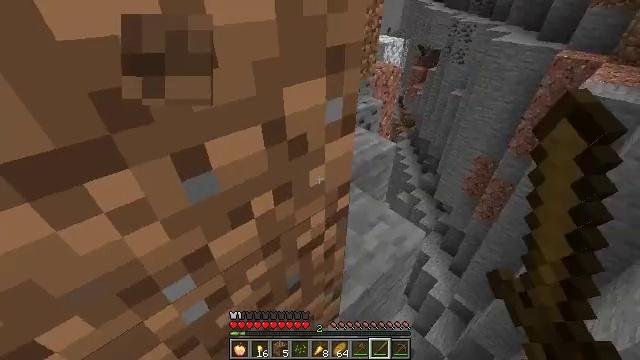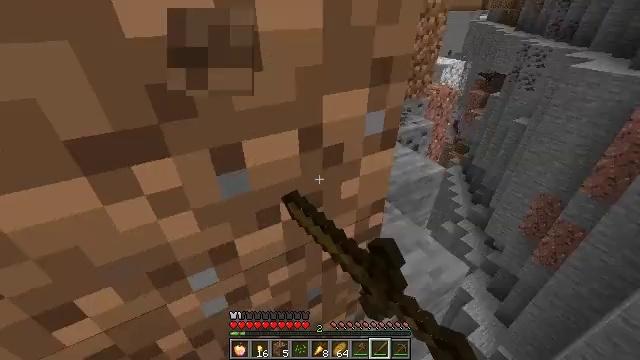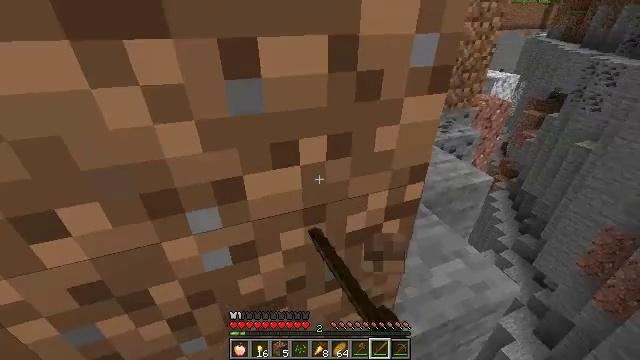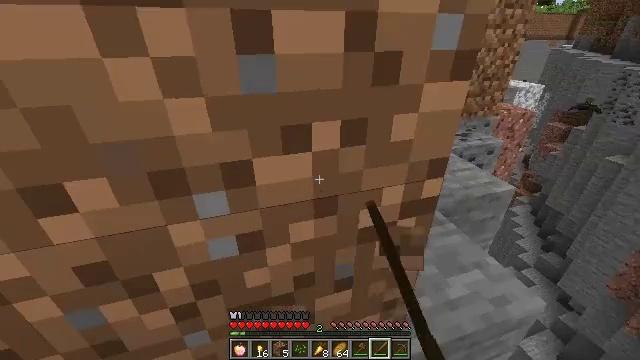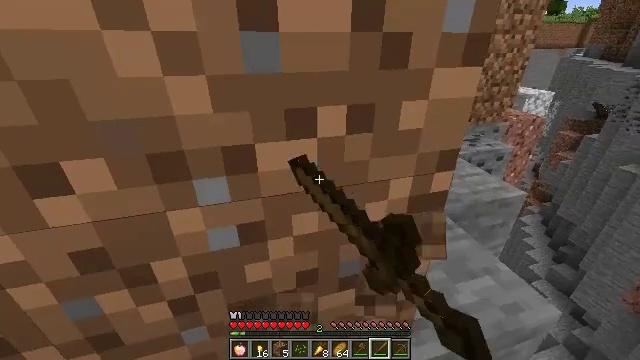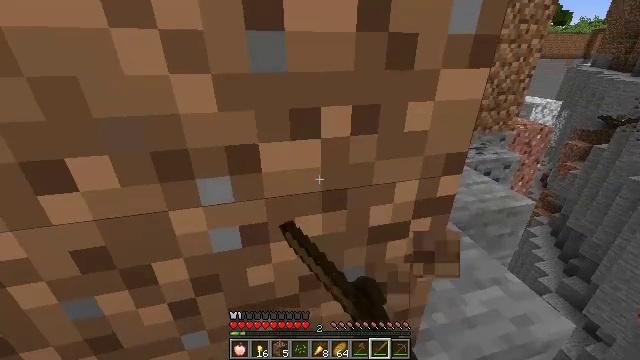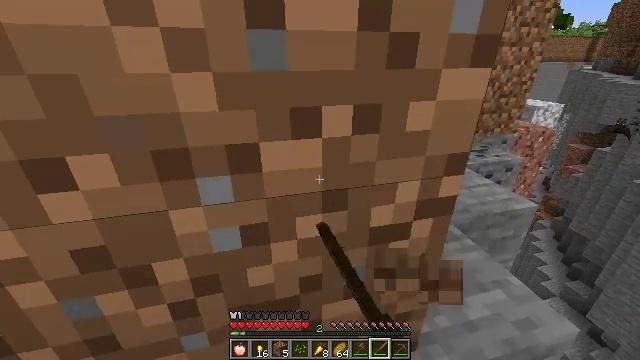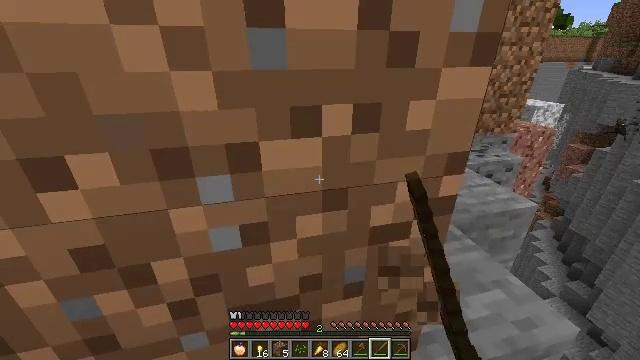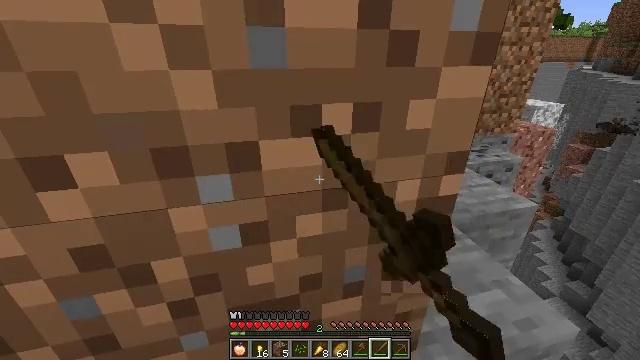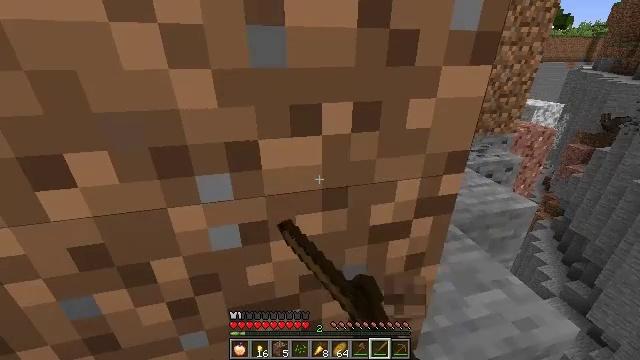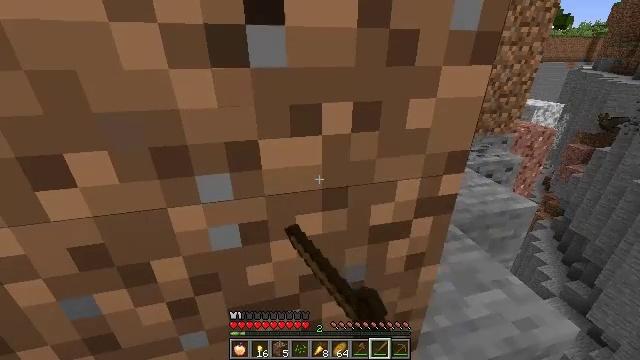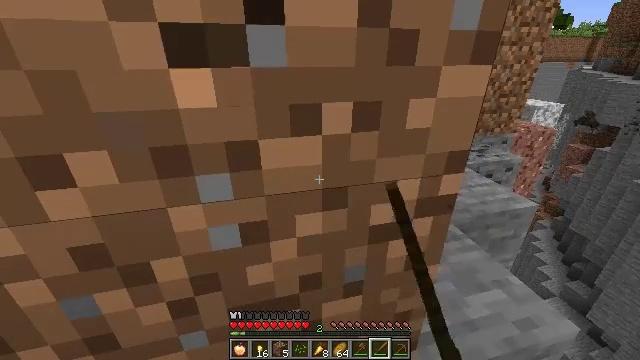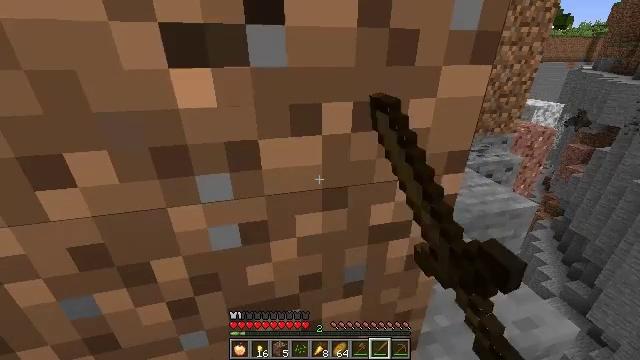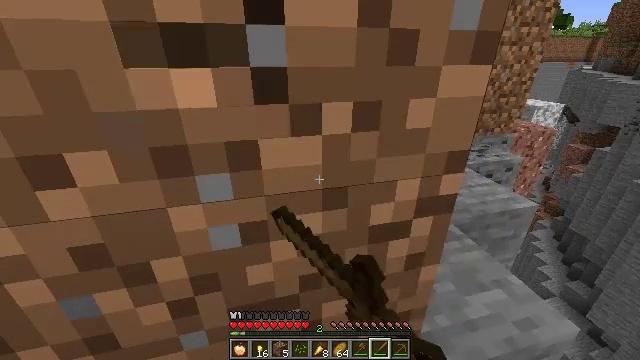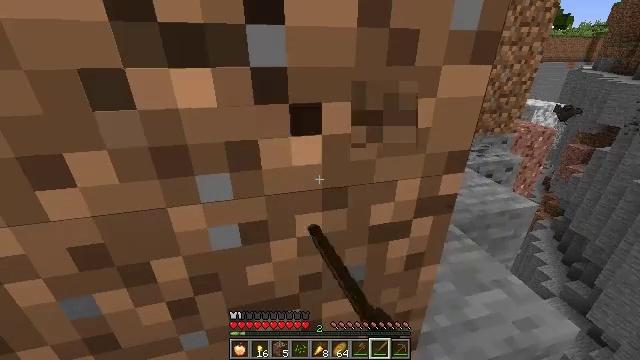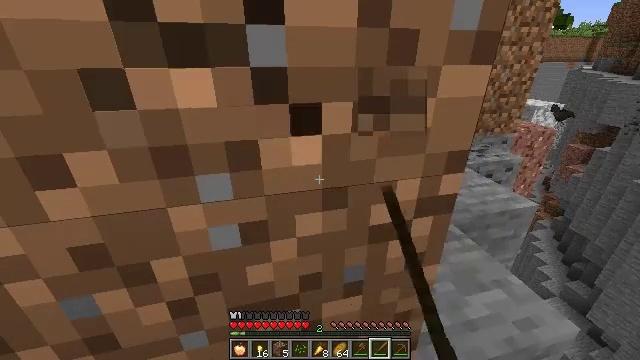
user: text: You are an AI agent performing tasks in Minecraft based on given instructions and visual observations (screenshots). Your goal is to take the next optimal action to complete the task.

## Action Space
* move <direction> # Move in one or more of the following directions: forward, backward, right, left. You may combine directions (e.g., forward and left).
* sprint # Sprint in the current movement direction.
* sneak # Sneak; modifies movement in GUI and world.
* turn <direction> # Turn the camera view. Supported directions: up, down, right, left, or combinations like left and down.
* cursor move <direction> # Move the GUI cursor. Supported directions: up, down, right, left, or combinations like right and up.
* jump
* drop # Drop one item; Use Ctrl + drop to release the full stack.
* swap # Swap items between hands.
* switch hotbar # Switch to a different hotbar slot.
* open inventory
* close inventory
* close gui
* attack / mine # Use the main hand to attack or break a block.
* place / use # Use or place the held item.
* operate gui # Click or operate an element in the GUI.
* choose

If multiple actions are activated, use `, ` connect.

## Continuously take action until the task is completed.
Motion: motion action
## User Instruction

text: Get dirt block.
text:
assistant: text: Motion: sneak, turn left and up, attack / mine
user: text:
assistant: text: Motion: sneak, turn left and up, attack / mine
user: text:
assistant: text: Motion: sneak, turn left and up, attack / mine
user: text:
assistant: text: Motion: sneak, turn left and up, attack / mine
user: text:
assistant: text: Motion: sneak, turn left and up, attack / mine
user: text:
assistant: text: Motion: sneak, attack / mine
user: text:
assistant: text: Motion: sneak, attack / mine
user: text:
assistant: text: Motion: sneak, attack / mine
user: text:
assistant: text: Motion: sneak, attack / mine
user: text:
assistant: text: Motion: sneak, attack / mine
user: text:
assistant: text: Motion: sneak, attack / mine
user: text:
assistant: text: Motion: sneak, attack / mine
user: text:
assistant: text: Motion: sneak, attack / mine
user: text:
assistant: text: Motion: sneak, attack / mine
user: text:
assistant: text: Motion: sneak, attack / mine
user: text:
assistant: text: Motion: sneak, attack / mine
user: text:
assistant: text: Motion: sneak, attack / mine
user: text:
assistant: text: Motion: sneak, attack / mine
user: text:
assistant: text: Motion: sneak, attack / mine
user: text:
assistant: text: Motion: sneak, attack / mine
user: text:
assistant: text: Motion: sneak, attack / mine
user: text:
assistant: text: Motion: sneak, attack / mine
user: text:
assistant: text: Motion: sneak, attack / mine
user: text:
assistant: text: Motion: sneak, attack / mine
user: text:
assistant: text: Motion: sneak, attack / mine
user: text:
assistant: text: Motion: sneak, attack / mine
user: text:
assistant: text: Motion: sneak, attack / mine
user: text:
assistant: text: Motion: sneak, attack / mine
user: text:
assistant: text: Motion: sneak, attack / mine
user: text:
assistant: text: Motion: sneak, attack / mine